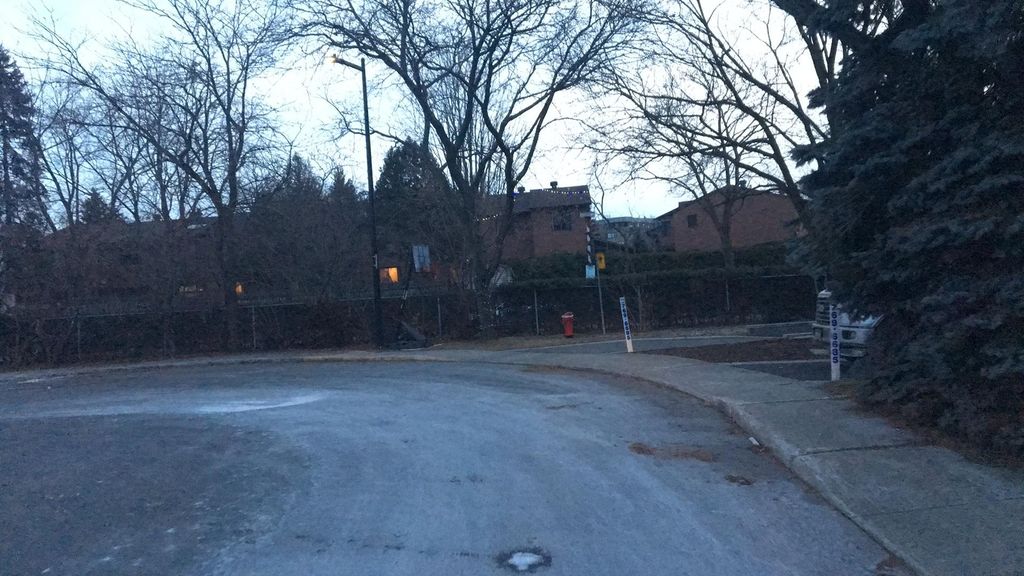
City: montreal